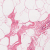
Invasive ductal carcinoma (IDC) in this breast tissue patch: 0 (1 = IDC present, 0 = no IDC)